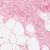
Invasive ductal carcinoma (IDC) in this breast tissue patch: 0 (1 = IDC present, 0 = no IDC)